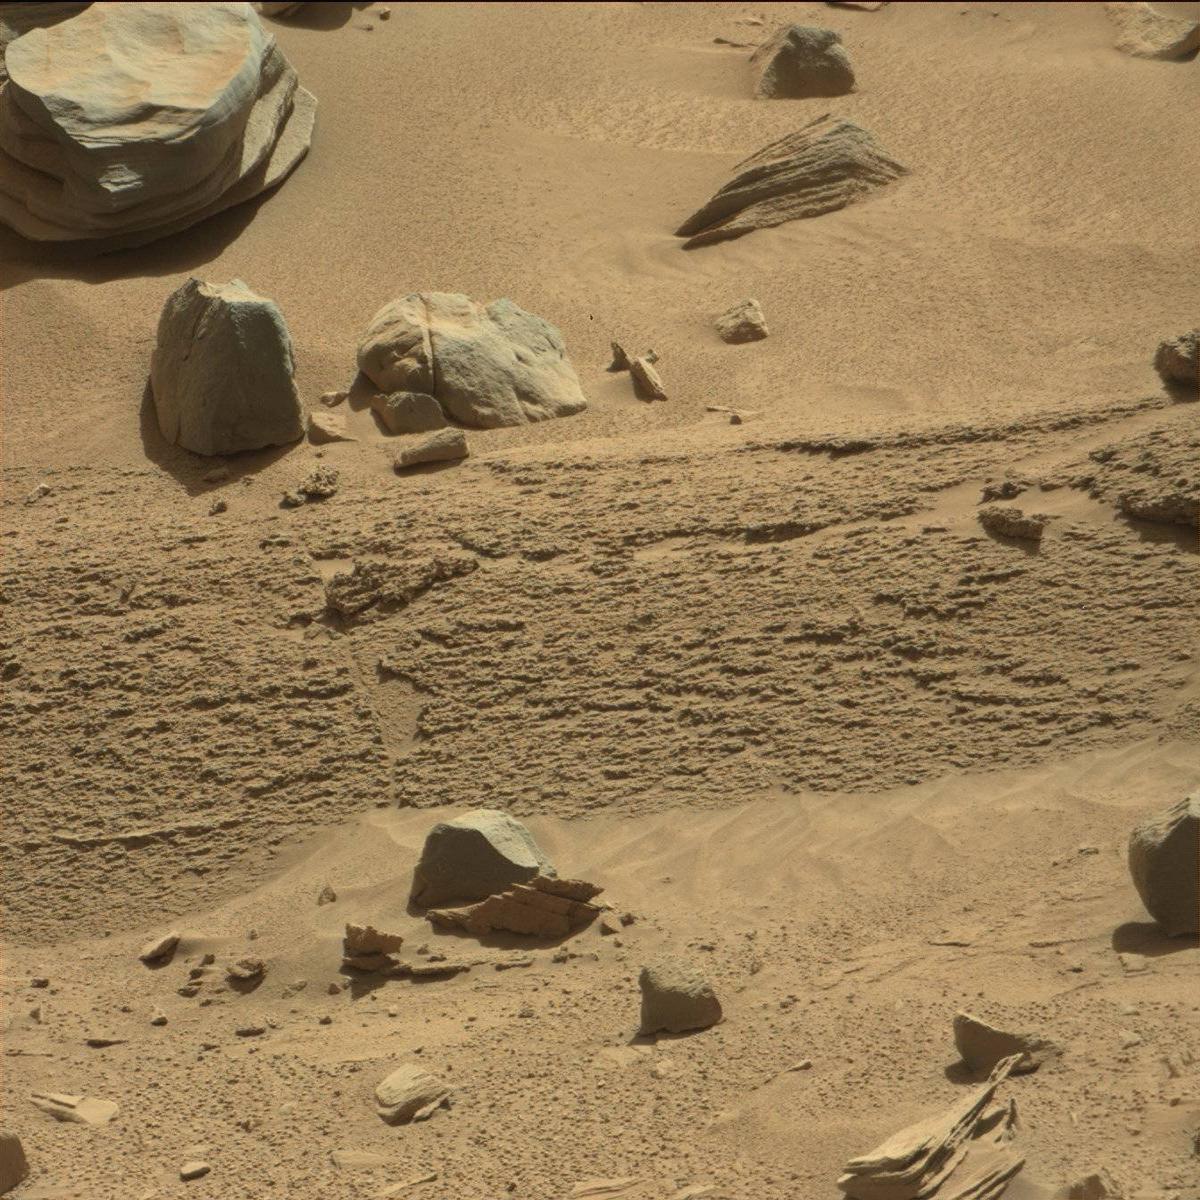
Terrain classes present: Bedrock, Rock, Sand / Soil